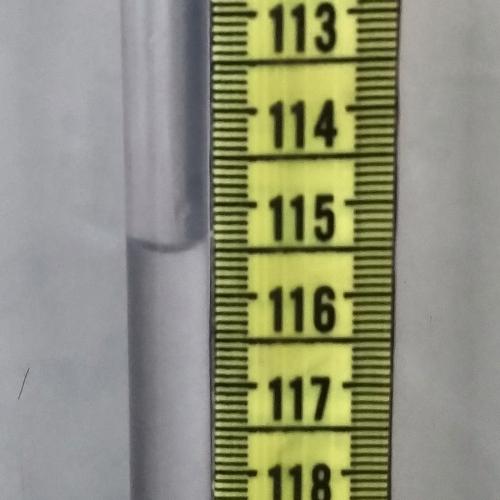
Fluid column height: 115.5 cm